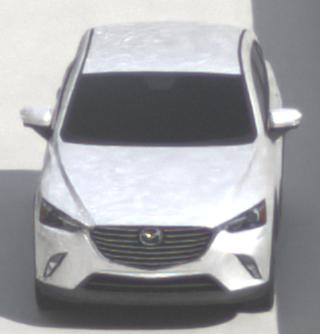
Make: Mazda
Model: CX-3 SKYACTIV-G 120
Detailed model: CX-3 (DK)
Model produced from: 2015/06
Model produced until: 2018/06
Doors: 5
Color: white
Road condition: dry road
Daytime: morning or afternoon
Contrast: low contrast